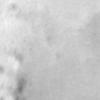
Label: no_change